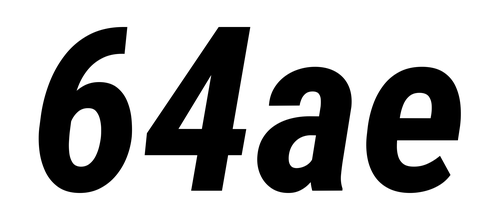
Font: Roboto-Italic_Condensed_Bold_Italic